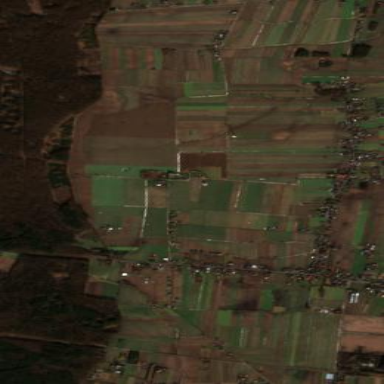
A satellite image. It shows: Picturesque farmland scene.